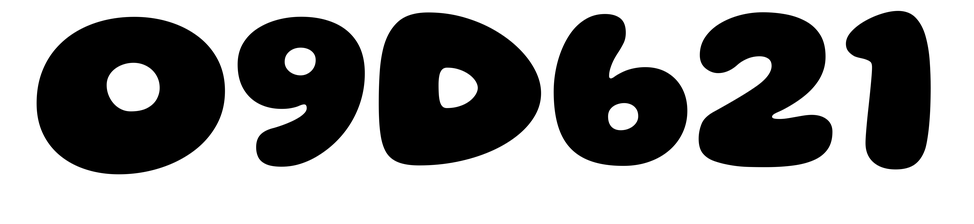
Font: Gluten_ExtraBold